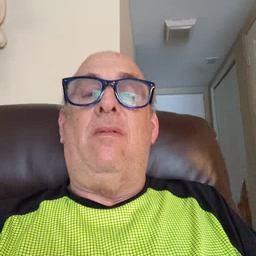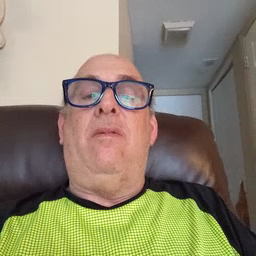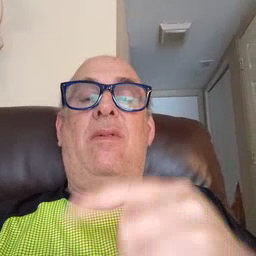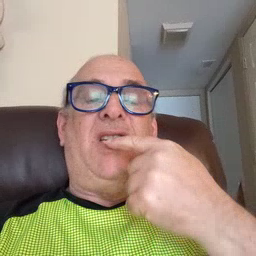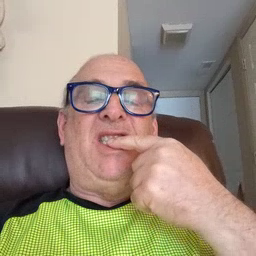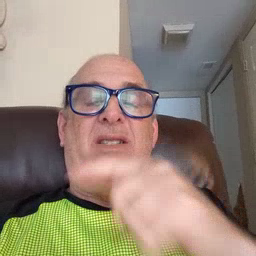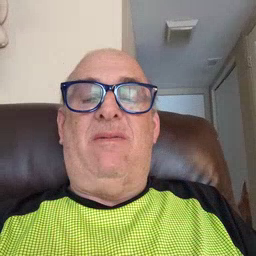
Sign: tooth